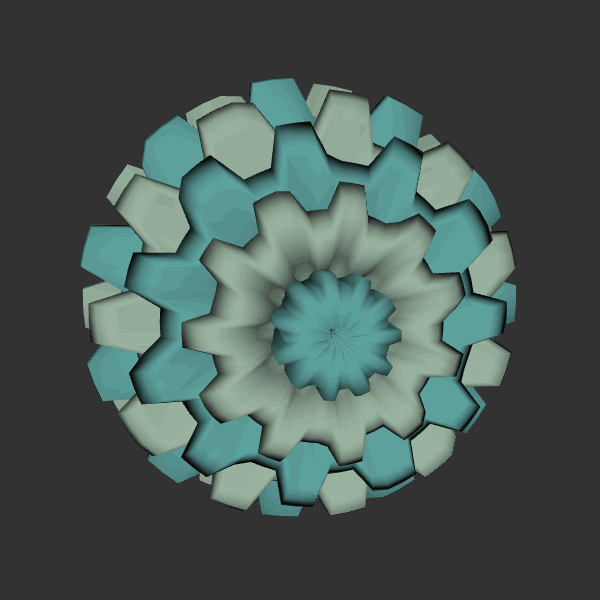
Background: dark